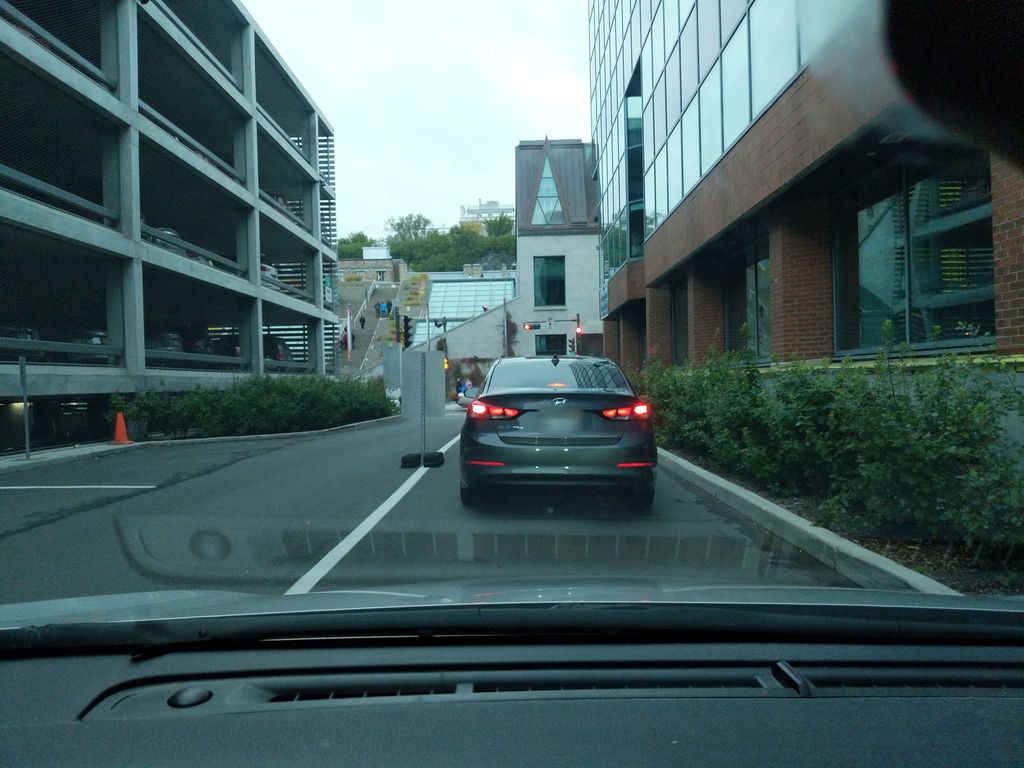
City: quebec_city